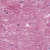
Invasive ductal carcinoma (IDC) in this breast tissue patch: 0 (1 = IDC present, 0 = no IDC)